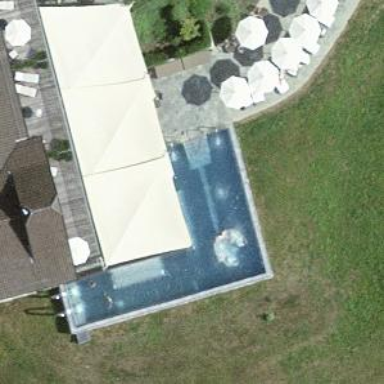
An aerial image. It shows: Swimming pool located in leisure land.